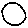
Label: circle